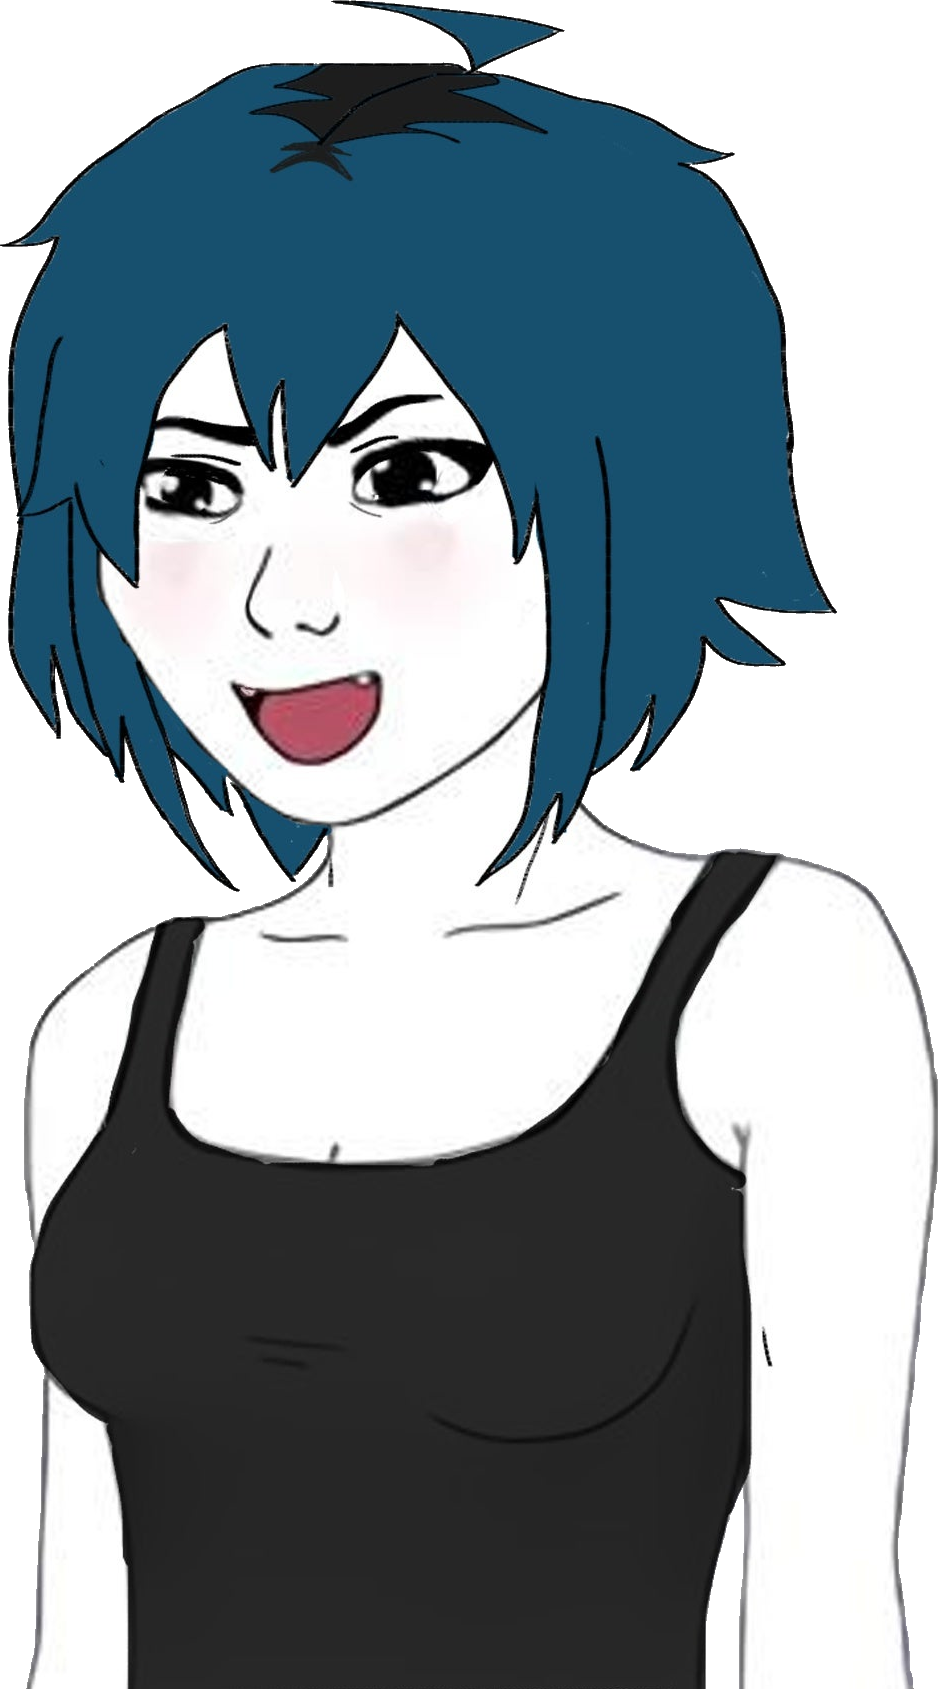
Label: 5_Tomboy